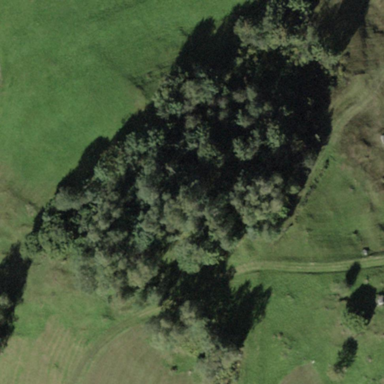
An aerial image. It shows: Forest area.